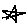
Label: star